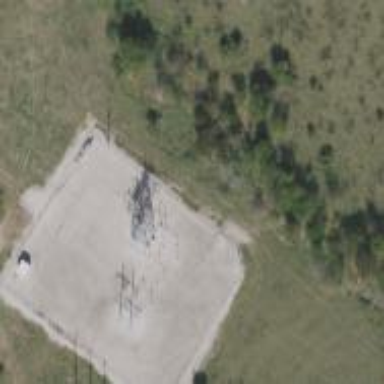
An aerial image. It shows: Power substation.